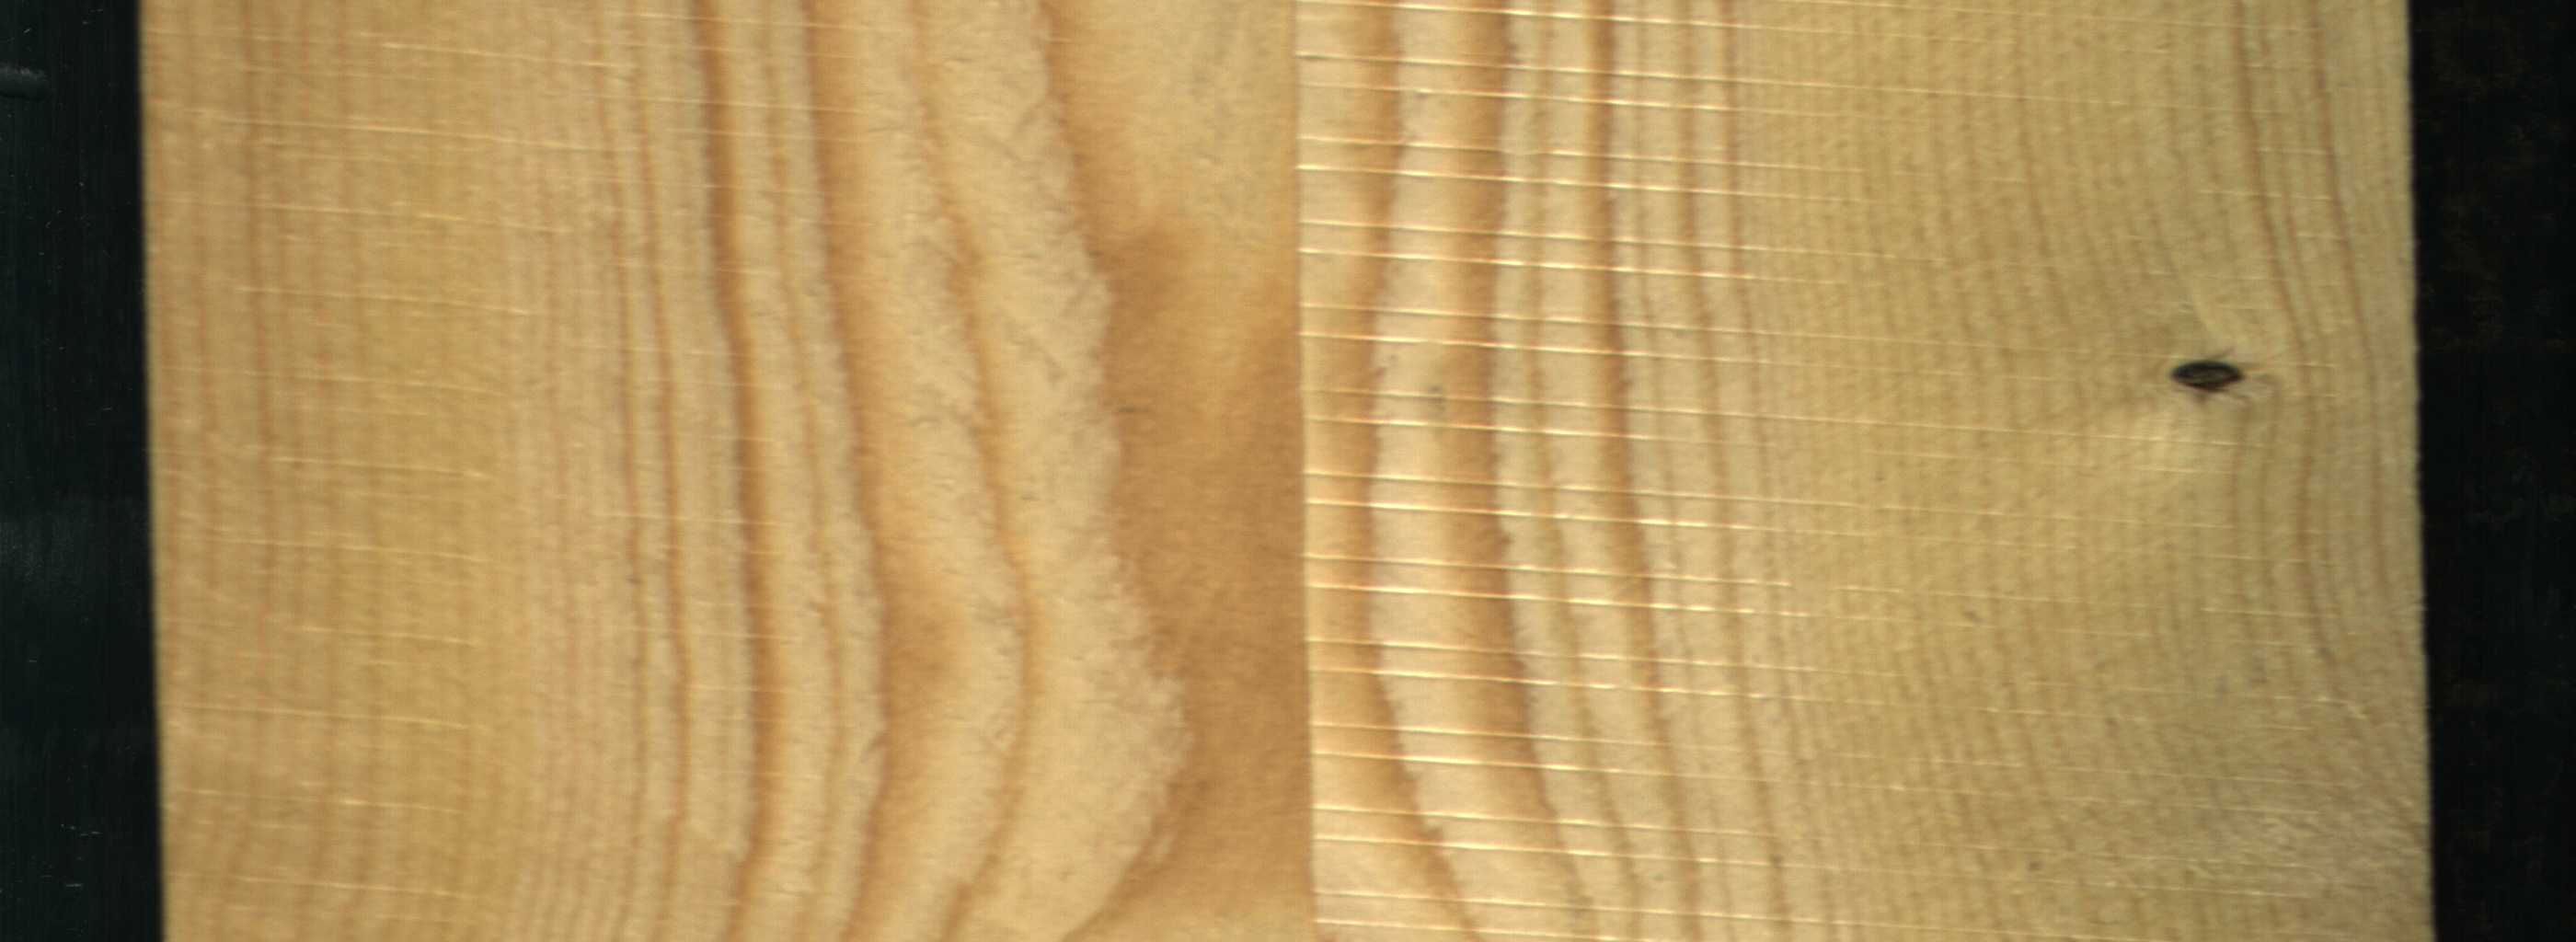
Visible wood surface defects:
Dead_Knot